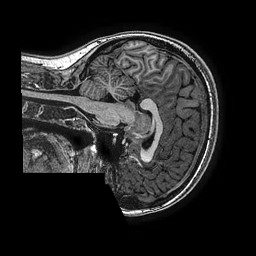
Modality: T1w
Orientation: sagittal
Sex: female
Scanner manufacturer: ge
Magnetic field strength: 3 T
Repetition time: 0.007628 s
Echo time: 0.00346 s